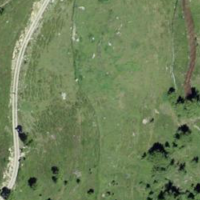
EUNIS habitat code: 23
Species observed at this site:
Vaccinium uliginosum